Interaction volume radius: 5 \u00c5
Interaction volume height: 10 \u00c5
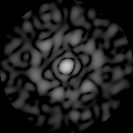
Disorder parameter: 0.7944